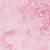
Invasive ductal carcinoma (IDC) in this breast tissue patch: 0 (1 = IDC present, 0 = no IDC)